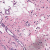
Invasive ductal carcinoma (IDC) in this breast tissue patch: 0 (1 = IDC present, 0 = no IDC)